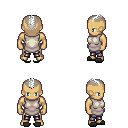
a pixel art fantasy rpg character, male body template, human, tanned skin, white tunic, metal pants, white short mohawk hairstyle, gray slippers, four views (front, back, left, right), 2x2 character sprite sheet, small pixel art, hard edges, no anti-aliasing